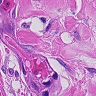
Metastatic tissue present: yes